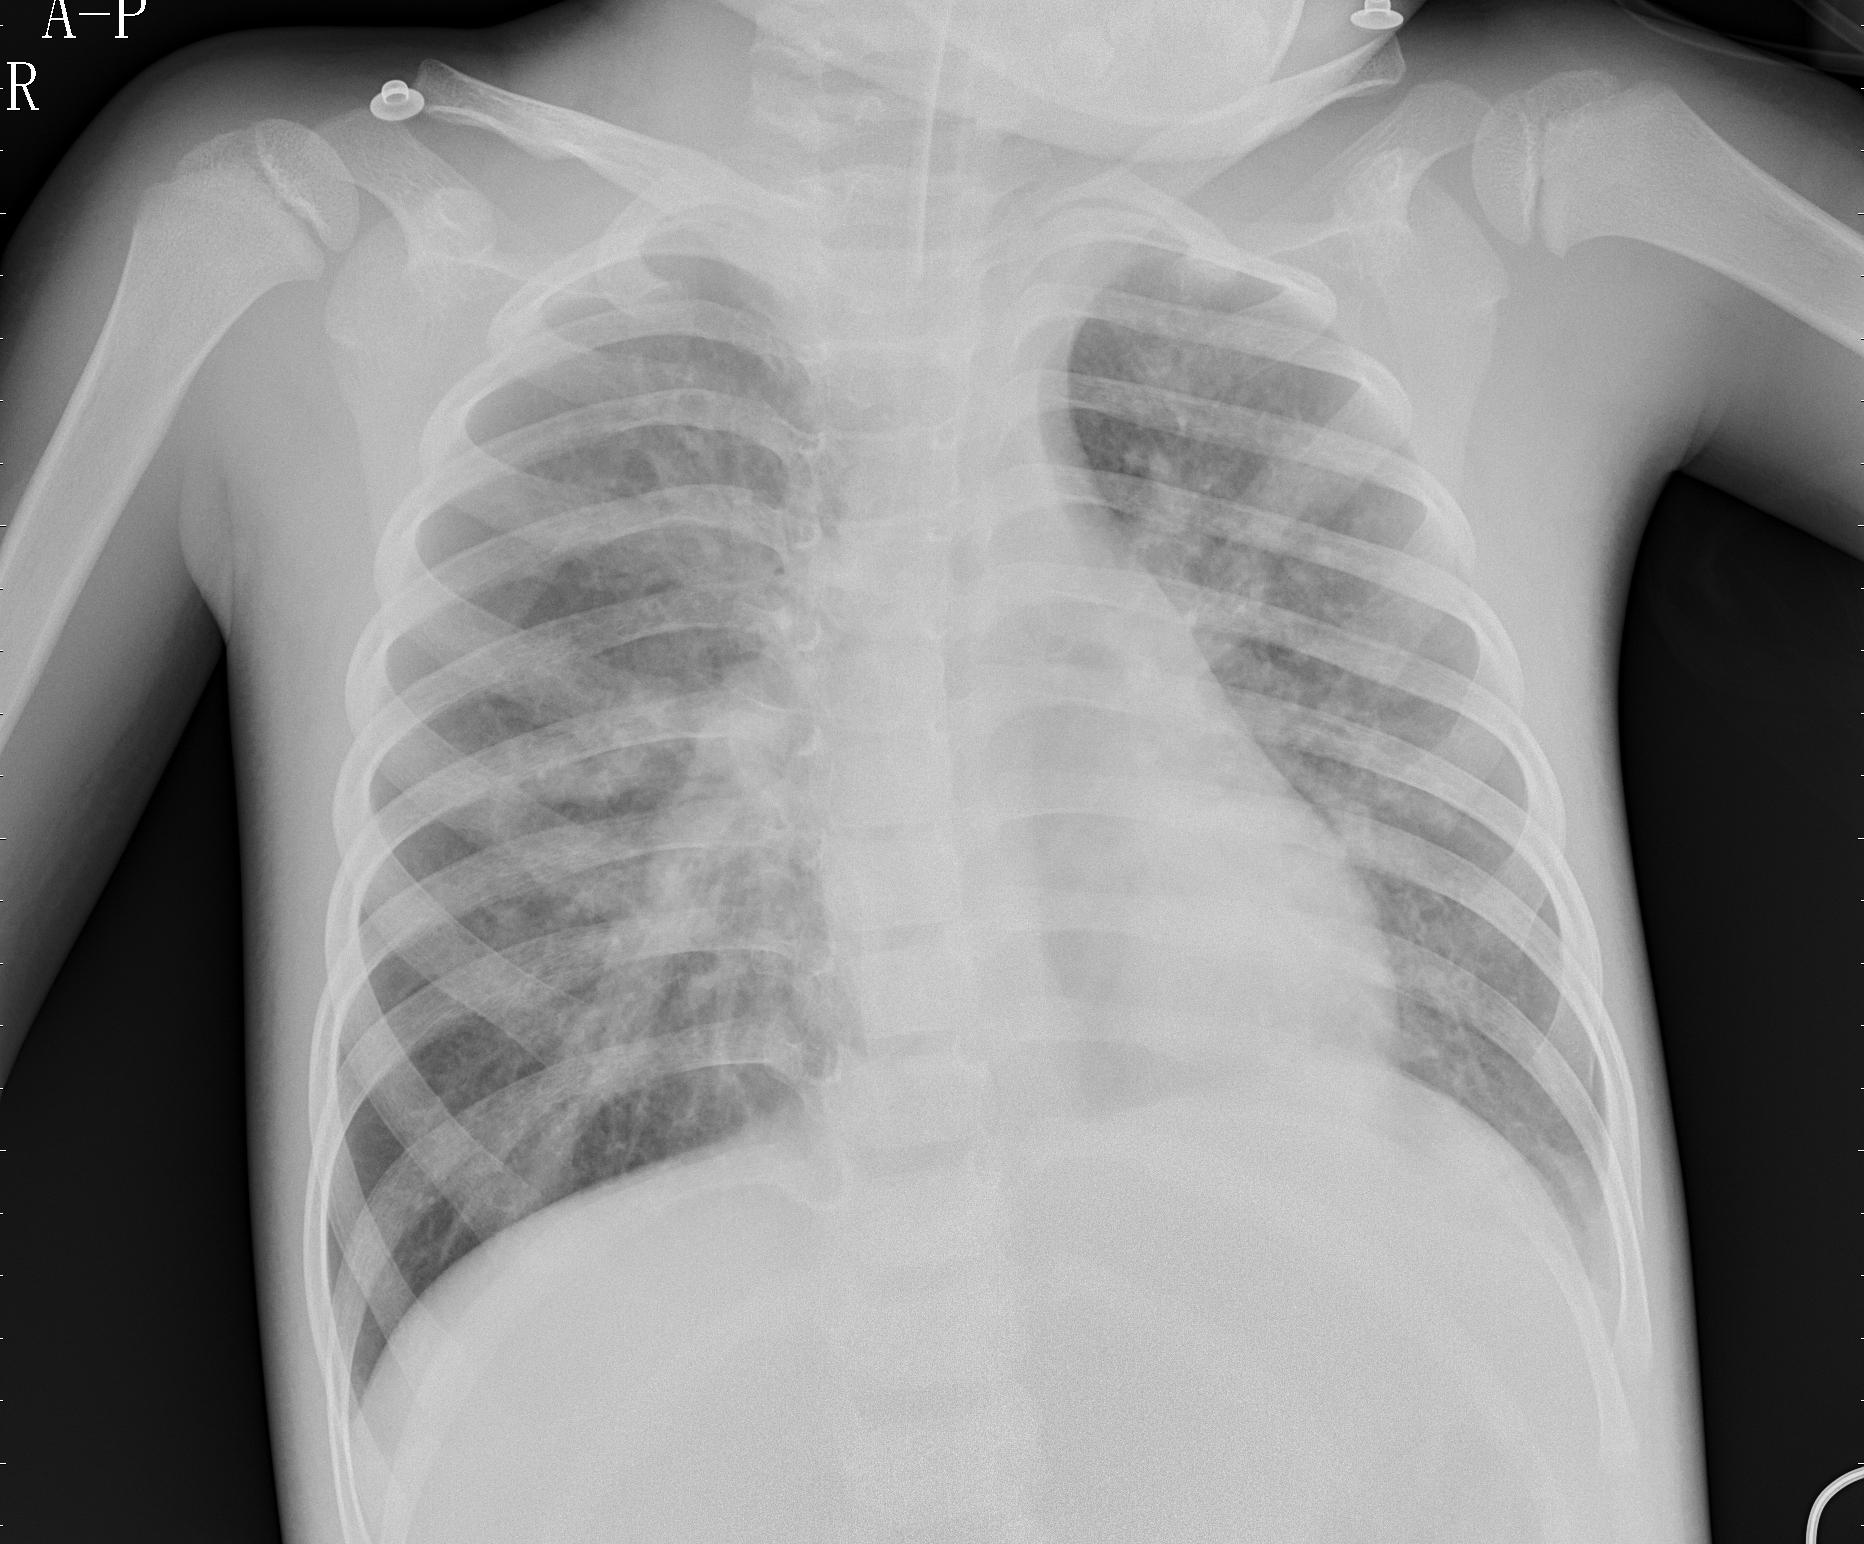
Diagnosis: PNEUMONIA